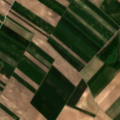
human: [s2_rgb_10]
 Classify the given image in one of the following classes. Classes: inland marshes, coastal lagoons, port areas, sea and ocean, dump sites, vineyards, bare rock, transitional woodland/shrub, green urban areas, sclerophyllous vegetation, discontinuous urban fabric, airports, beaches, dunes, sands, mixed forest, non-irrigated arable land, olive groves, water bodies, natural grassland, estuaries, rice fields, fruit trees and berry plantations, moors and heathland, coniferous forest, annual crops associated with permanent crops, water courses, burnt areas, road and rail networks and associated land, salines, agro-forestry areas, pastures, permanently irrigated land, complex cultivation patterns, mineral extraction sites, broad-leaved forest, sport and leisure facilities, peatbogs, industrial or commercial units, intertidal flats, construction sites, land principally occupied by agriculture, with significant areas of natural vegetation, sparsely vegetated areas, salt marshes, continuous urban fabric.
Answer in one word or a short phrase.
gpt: non-irrigated arable land